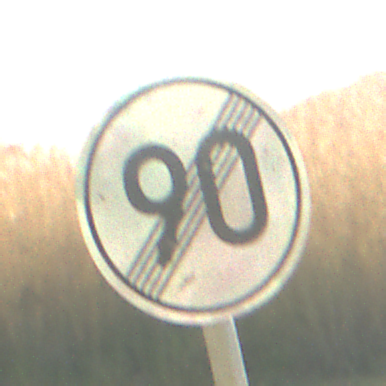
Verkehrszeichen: EndeGeschwindigkeit90
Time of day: MorningAfternoon
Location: Outdoor (Nature)
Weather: PartlyCloudy
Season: NotSpecified
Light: Natural